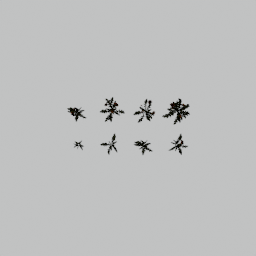
Label: nature